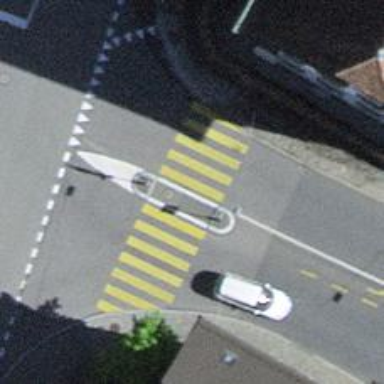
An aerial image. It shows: Marked zebra crossing.